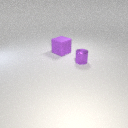
large purple rubber cube behind small purple metal cylinder